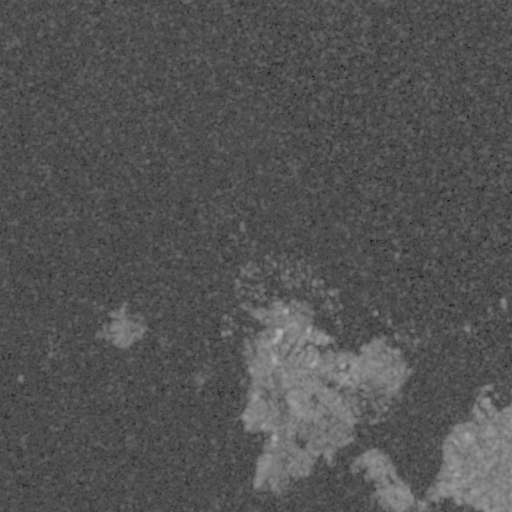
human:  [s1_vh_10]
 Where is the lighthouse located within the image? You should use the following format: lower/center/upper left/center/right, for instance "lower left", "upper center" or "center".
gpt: The lighthouse is located in the center left of the image.
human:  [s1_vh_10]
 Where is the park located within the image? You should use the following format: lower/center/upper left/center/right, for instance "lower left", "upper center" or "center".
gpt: The park is located in the lower right of the image.
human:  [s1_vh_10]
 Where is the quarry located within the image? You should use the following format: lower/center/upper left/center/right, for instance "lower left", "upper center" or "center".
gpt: There is no quarry in the image.

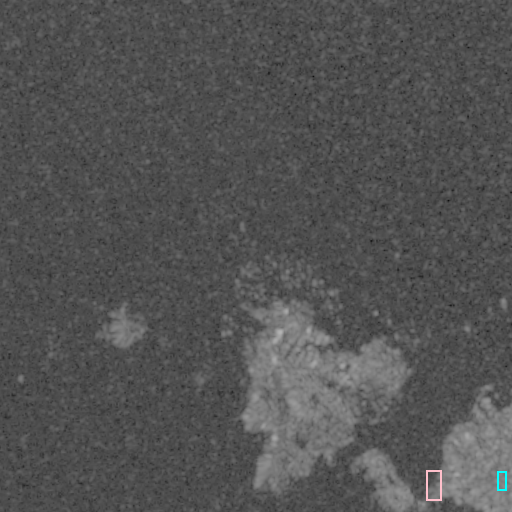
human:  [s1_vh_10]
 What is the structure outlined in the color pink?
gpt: The structure outlined in pink is a park.
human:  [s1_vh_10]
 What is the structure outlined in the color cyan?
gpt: The structure outlined in cyan is a parking lot.
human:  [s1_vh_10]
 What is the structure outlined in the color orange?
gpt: There is no orange outline.